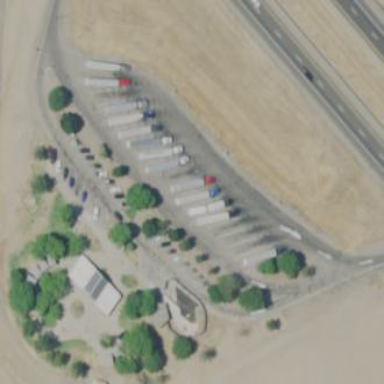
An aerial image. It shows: Rest area along the road with picnic tables.